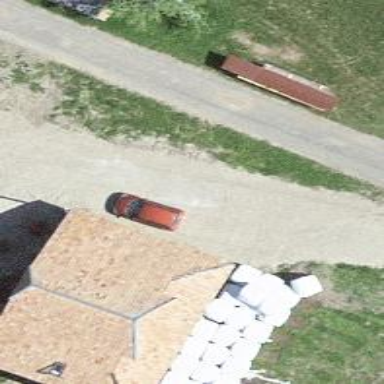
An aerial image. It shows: Barn.